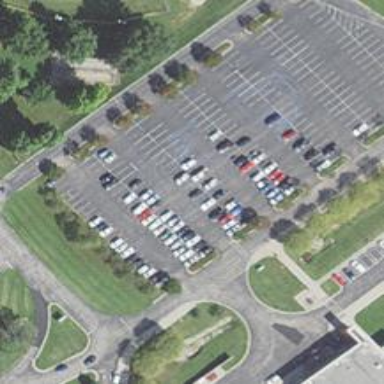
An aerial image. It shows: Parking area.